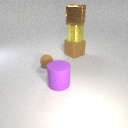
large brown rubber cube below large yellow metal cylinder